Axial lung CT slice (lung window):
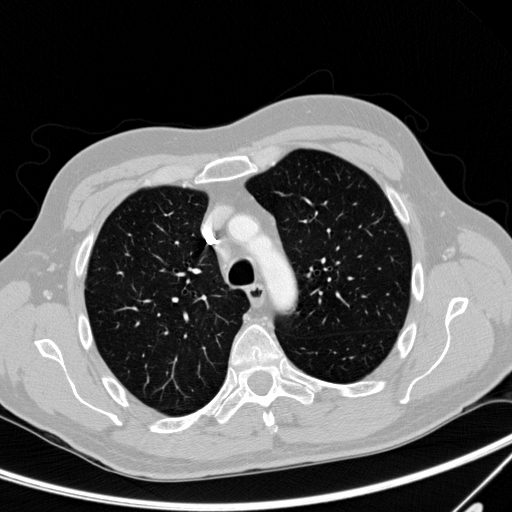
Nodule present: no